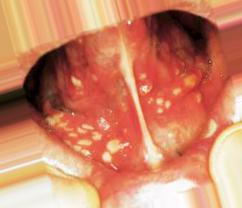
Condition: Mouth Ulcer